Question: As part of a maintenance, I was about to Lock several now-obsolete TeamProjects, by right-clicking on each one's root in Source Control Explorer ('$/TeamProject') and selecting "Lock..".Once I was done, I tried to commit these changes, which was denied with the following message:
By searching around I bumped into the following statement, made as part of <URL> discussion:
> Locks are applied such that the user who places the lock can
checkin/checkout files but noone else can until the lock is released.
So as a more valid test you will need another user to attempt a
check-in of a locked file - ie not you because you put the lock on.
If this statement stands, using 'Lock' was all together not what I should have gone for. What I actually need is to close down older TeamProjects so that no checkouts can occur anymore. How do I do that?(I suppose I could include in my changeset a misc code change, but I 'd go for something like this only if there were no other options available)
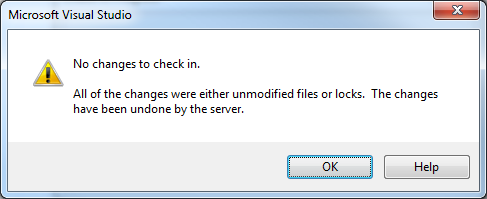
Answer: As I understand selecting Lock allows you to check out the file in isolation. But doing so will show the project in pending changes window. And i guess this is not what you want.
Team Project Collections can be stopped from the TFS Administration console, however this functionality is not available for individual team Projects, you can vote for this feature here ... <URL>
You could right click the team project and select security, change the permissions for the users to read only so they have no check in permissions.
HTH